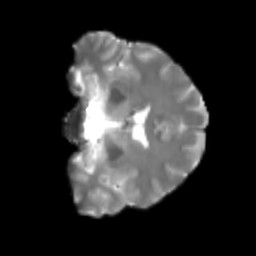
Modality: T2w
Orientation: coronal
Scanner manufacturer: siemens
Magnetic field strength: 3 T
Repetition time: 4 s
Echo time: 0.0594 s